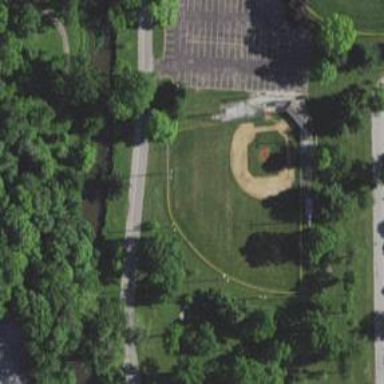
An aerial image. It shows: Baseball pitch for leisure and sports activities.